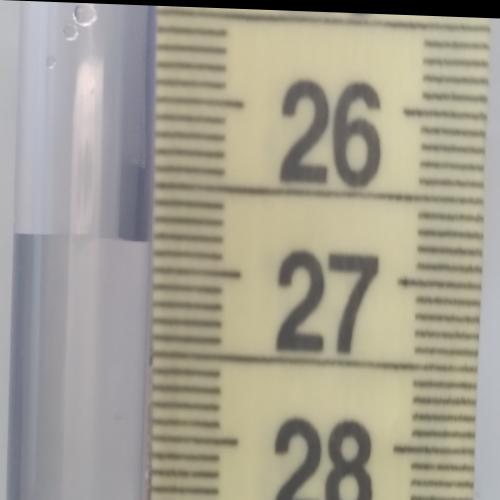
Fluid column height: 26.8 cm